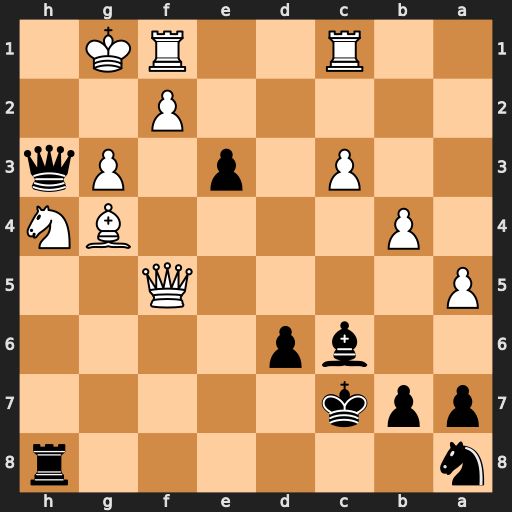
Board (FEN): n6r/ppk5/2bp4/P4Q2/1P4BN/2P1p1Pq/5P2/2R2RK1
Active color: b
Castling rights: -
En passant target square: -
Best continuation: Qh1#